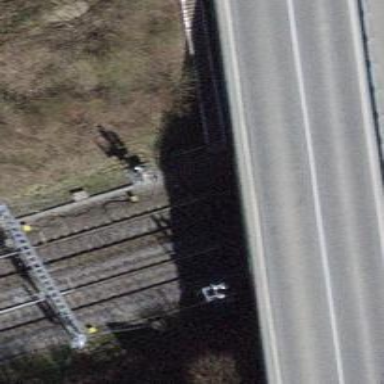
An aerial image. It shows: Railway signal.